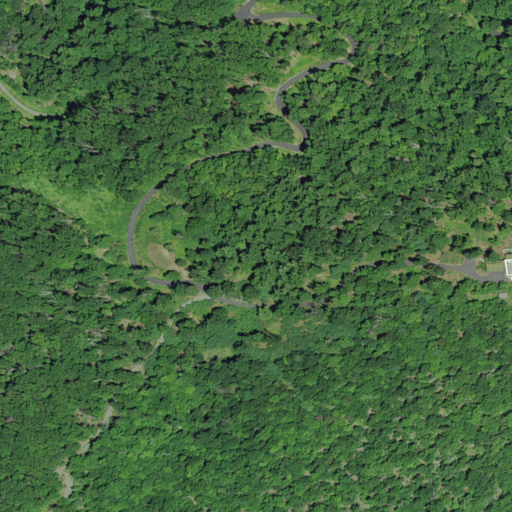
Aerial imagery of mountain in Virginia named Piney Mountain containing deciduous forest, mixed forest, open development, and shrub